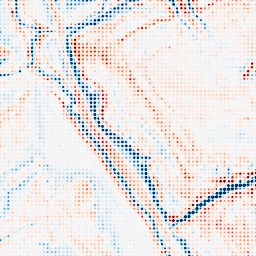
Category: edge_preserving
Decomposition family: bilateral
Decomposition parameters: d: 21
sigma_color: 100
sigma_space: 100
Upsampling method: sinc_hamming
Upsampling parameters: scale: 8
kernel_size: 4
Upsampling scale: 8